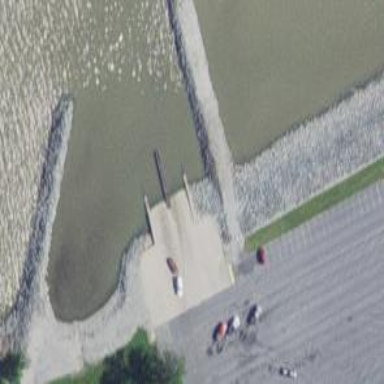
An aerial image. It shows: Slipway on leisure land.